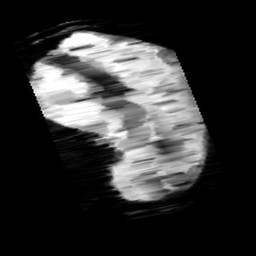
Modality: minIP
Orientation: sagittal
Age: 13
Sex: male
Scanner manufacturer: siemens
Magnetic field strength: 3 T
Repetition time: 0.027 s
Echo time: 0.02 s